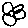
Label: flower